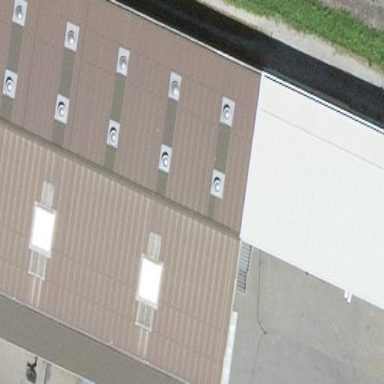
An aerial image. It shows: Commercial building.